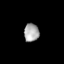
Tissue: lung
Cell type: Epithelial cells
Senescence score: 0.1373
Nuclear area (px): 268
Mean DAPI intensity: 166.925